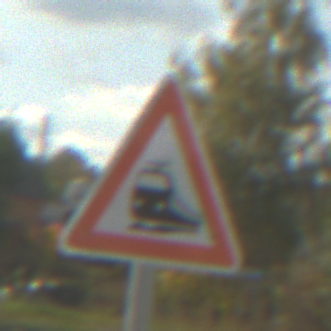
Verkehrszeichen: Bahnuebergang
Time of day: MorningAfternoon
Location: Outdoor (RoadRail)
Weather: PartlyCloudy
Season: NotSpecified
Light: Natural